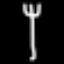
Label: fork